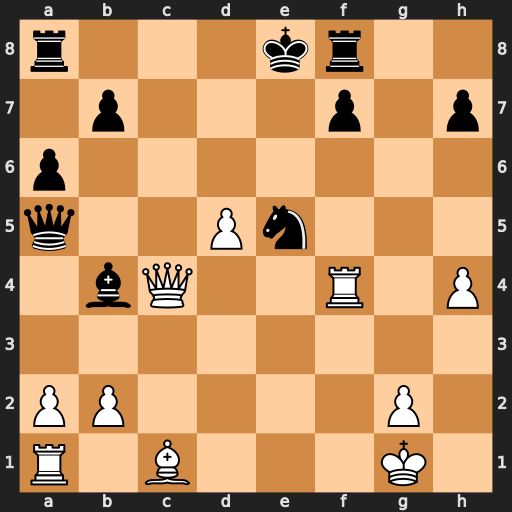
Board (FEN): r3kr2/1p3p1p/p7/q2Pn3/1bQ2R1P/8/PP4P1/R1B3K1
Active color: w
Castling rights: q
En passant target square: -
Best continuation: Qxb4 Qxb4 Rxb4